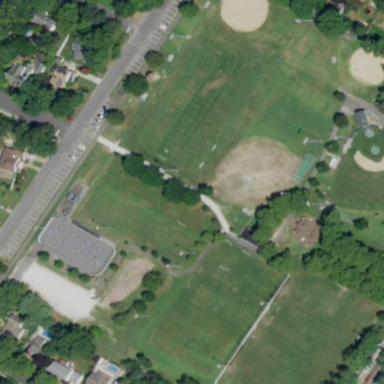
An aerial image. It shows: Recreation ground.